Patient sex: M
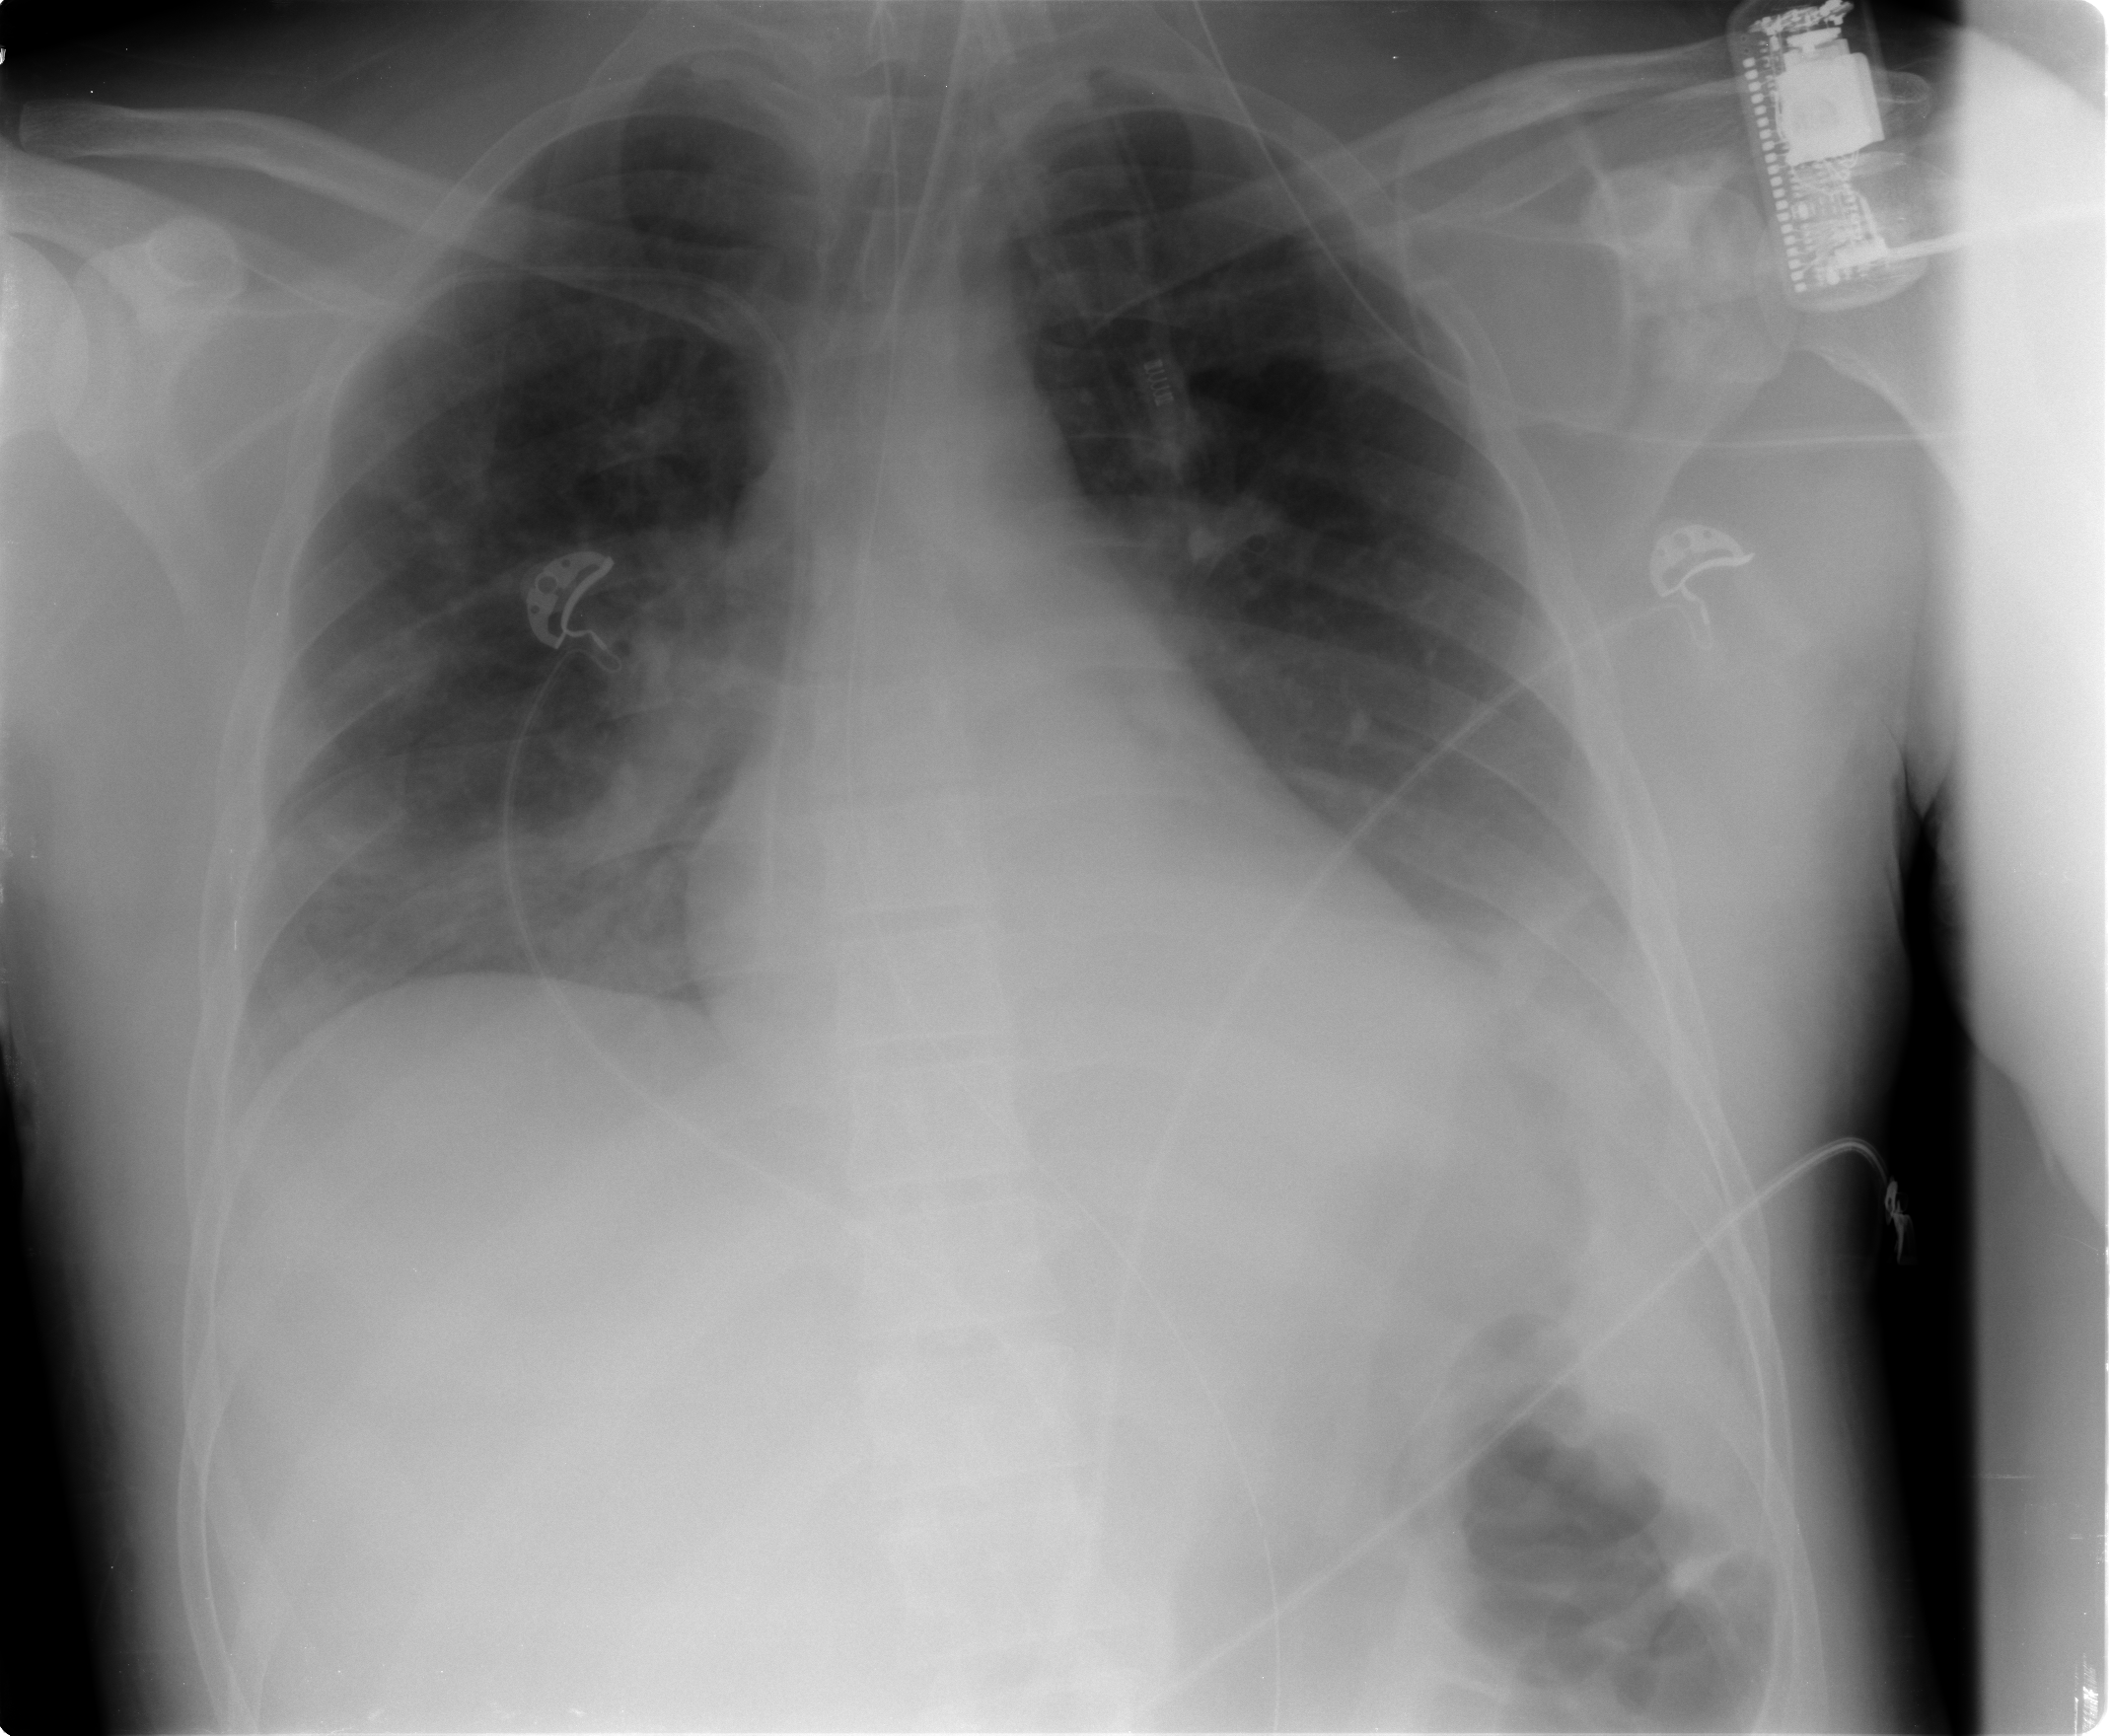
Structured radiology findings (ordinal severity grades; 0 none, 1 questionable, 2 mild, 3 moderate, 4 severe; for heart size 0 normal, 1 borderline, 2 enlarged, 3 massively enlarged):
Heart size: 0
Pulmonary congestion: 2
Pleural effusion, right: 0
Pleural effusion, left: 2
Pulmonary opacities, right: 2
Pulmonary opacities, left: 2
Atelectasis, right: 2
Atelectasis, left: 2